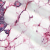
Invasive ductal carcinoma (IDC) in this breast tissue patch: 0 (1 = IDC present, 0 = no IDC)